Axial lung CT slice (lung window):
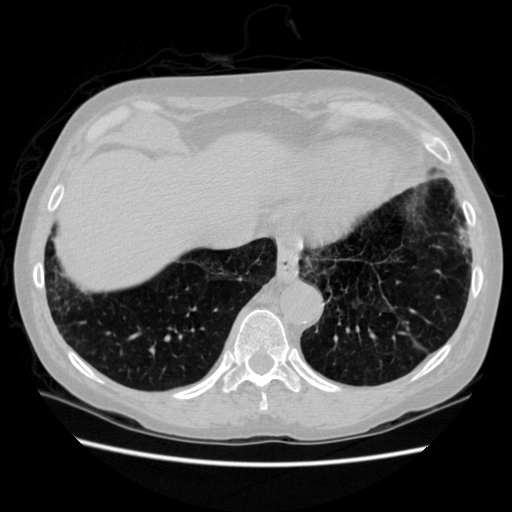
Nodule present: no